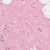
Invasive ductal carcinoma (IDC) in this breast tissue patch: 0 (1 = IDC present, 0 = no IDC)